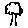
Label: tree